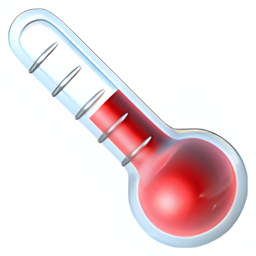
Name: thermometer
Emoji: 🌡
Group: Travel & Places
Sub-group: sky & weather